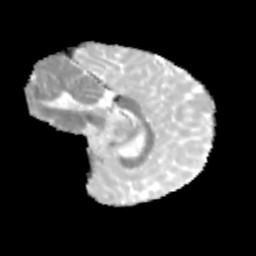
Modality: MD
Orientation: sagittal
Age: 12
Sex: male
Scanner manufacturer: siemens
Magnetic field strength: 3 T
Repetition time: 3.8 s
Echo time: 0.07 s